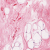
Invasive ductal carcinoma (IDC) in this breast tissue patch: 0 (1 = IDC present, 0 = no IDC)